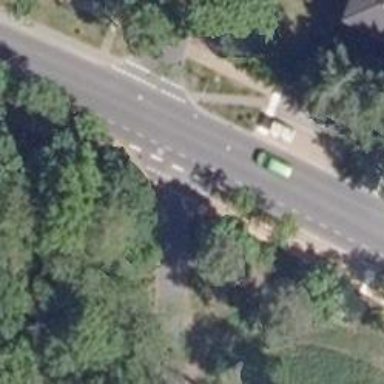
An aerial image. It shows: Road with "give way" sign.